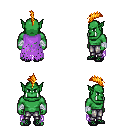
a pixel art fantasy rpg character, male body template, orc, green skin, maroon tattered cape, metal pants, light blonde mohawk hairstyle, white cloth bandages, ghillies, four views (front, back, left, right), 2x2 character sprite sheet, small pixel art, hard edges, no anti-aliasing